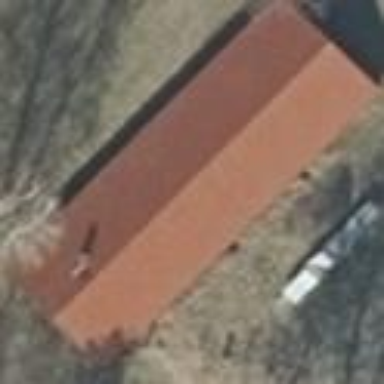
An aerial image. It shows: Building with gabled roof oriented along its structure. The roof is striking red color.